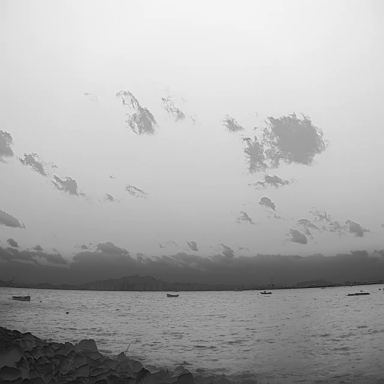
There are three bulk_carriers in the infrared image.